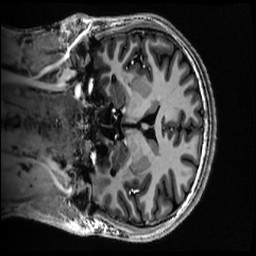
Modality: MP2RAGE
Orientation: coronal
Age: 27
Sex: male
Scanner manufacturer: siemens
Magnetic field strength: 6.98 T
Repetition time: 6 s
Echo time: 0.00283 s